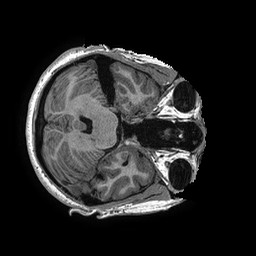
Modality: T1w
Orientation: axial
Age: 27
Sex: female
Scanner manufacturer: ge
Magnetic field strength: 3 T
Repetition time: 0.00668 s
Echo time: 0.00294 s